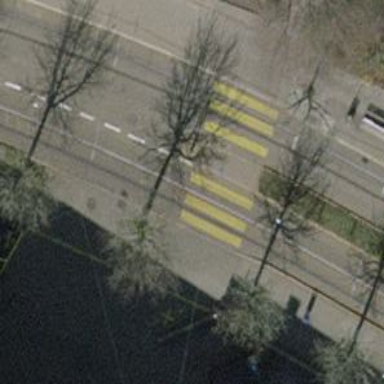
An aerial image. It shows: Uncontrolled zebra crossing with pedestrian island.